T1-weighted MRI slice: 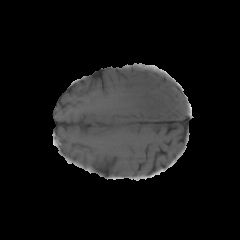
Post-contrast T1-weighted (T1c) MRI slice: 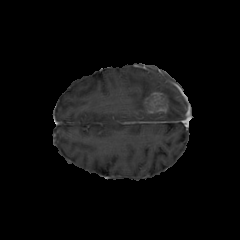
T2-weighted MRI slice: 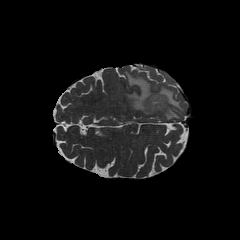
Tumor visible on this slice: yes